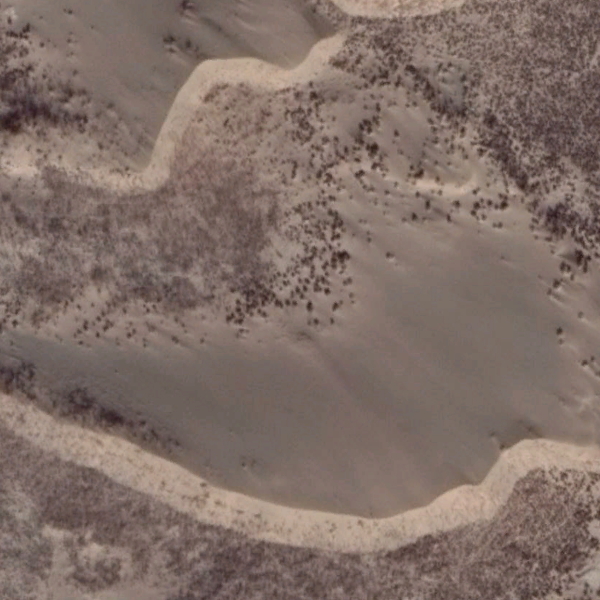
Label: Desert